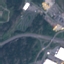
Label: Highway